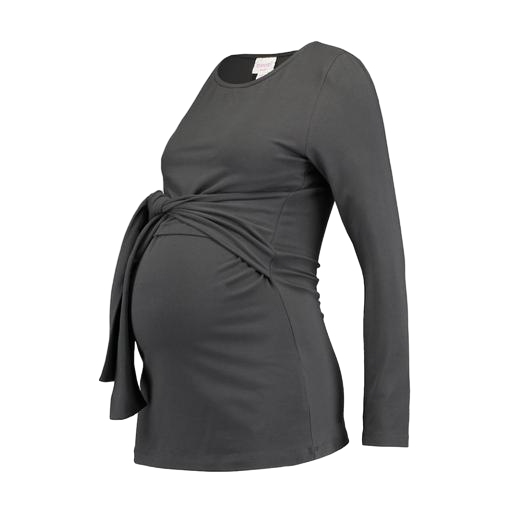
gray jersey tie-front top, gray jersey tie-front shirt, blue maternity khaki tie tunic shirt, white background